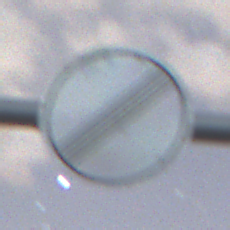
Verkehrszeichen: EndeSaemtlicherBegrenzungen
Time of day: Night
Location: Outdoor (Nature)
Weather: Overcast
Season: NotSpecified
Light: Artificial